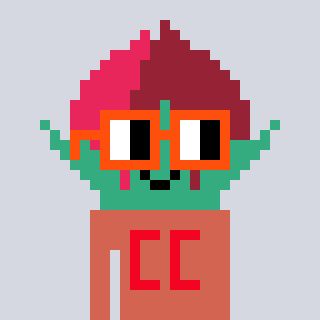
a pixel art character with square orange glasses, a rosebud-shaped head and a peachy-colored body on a cool background